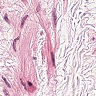
Metastatic tissue present: no